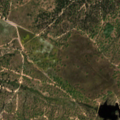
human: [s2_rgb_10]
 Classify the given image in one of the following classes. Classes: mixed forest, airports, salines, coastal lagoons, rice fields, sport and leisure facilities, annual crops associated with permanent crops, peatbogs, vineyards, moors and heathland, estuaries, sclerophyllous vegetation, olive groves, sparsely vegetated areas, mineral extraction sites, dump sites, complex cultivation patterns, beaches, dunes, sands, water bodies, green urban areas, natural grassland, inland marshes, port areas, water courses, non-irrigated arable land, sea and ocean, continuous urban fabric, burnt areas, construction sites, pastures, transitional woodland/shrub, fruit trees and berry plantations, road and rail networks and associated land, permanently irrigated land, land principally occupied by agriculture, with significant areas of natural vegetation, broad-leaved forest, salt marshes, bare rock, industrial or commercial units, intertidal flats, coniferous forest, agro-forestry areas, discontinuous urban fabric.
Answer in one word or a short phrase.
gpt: broad-leaved forest, transitional woodland/shrub